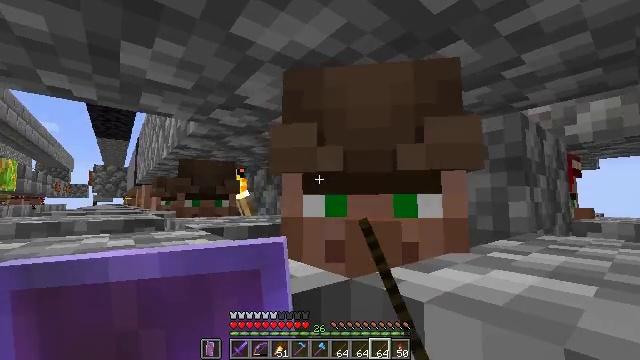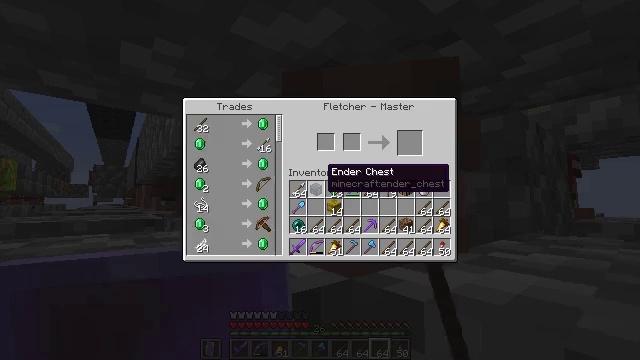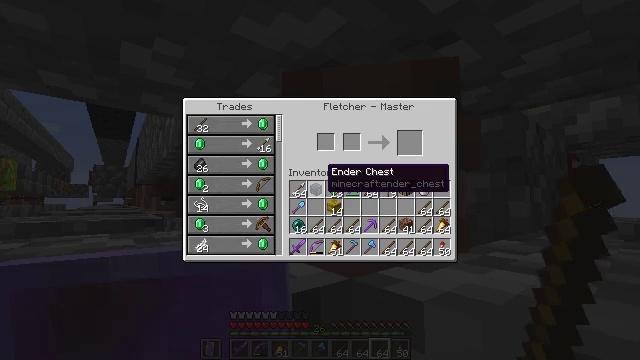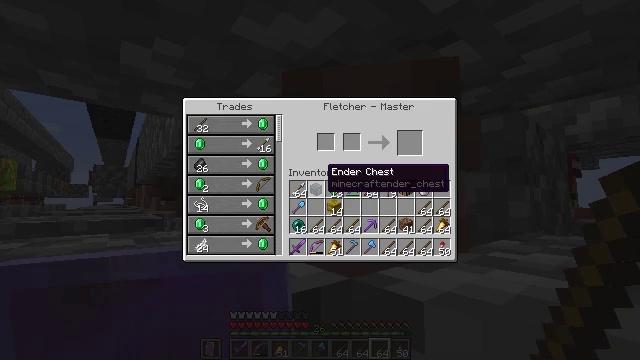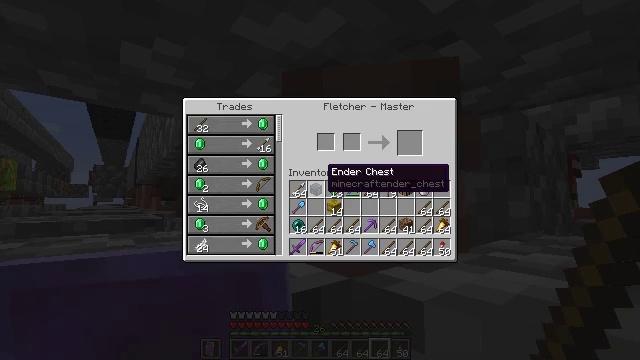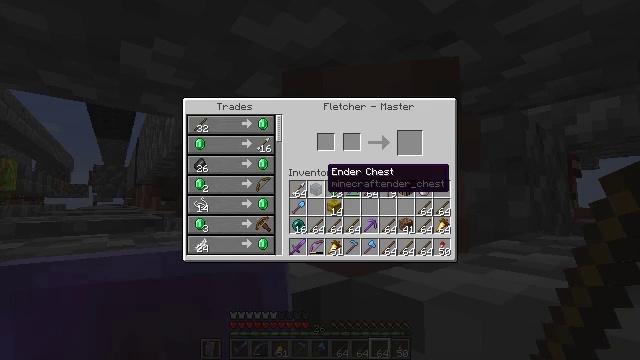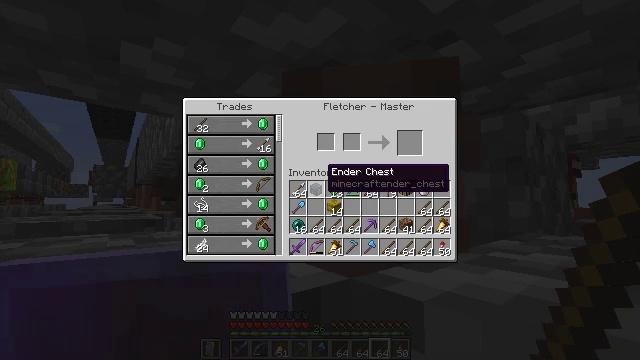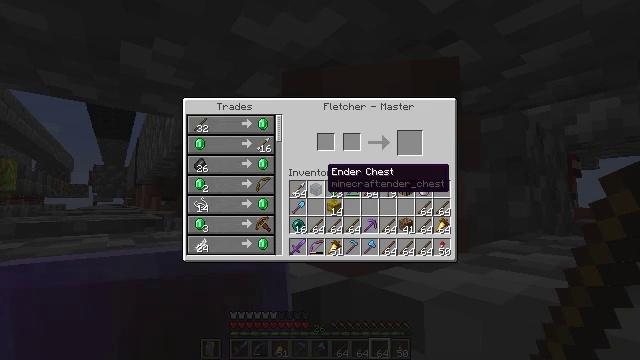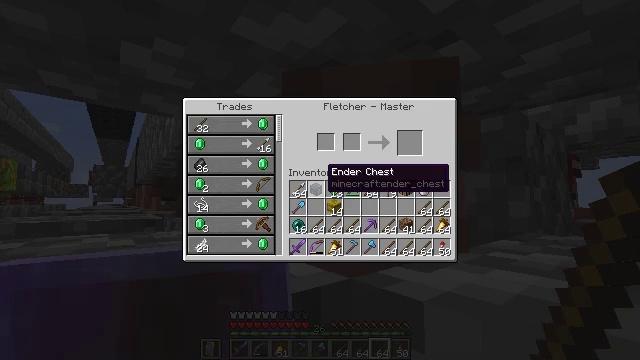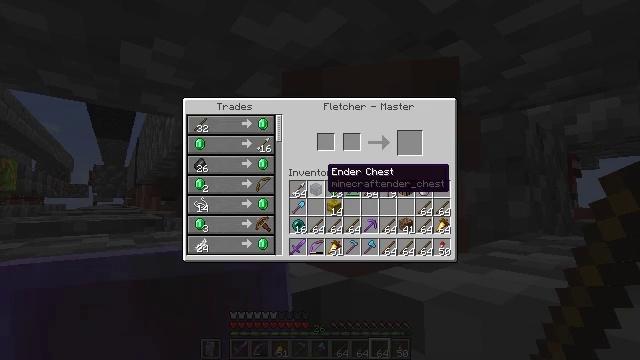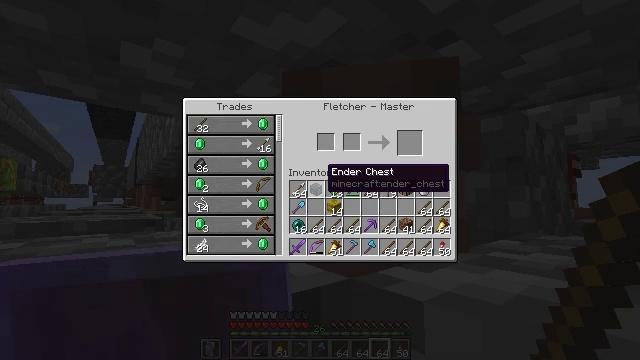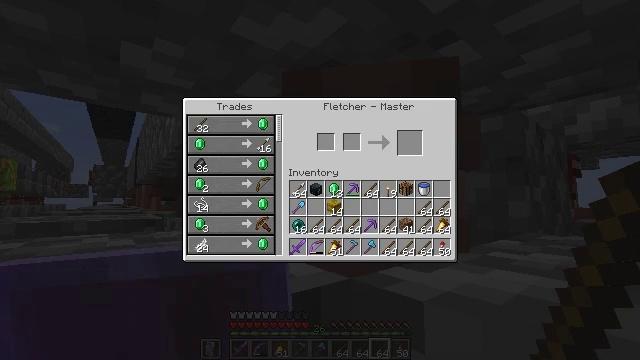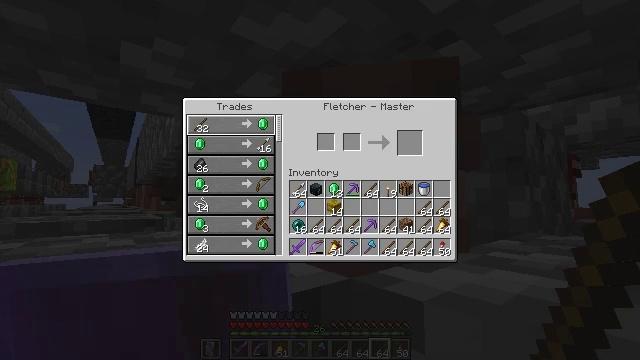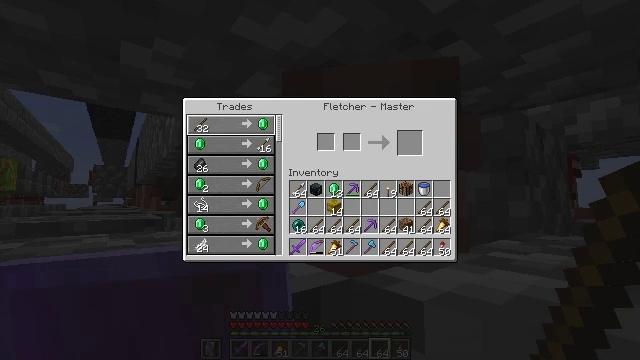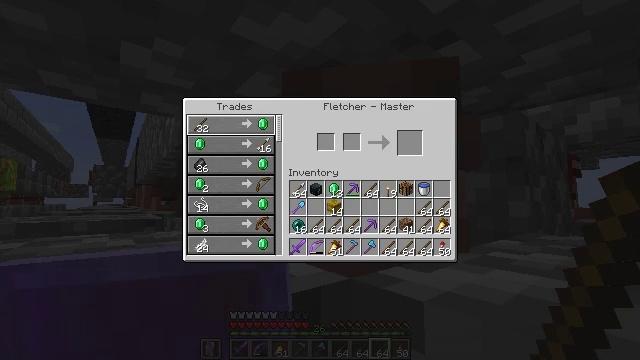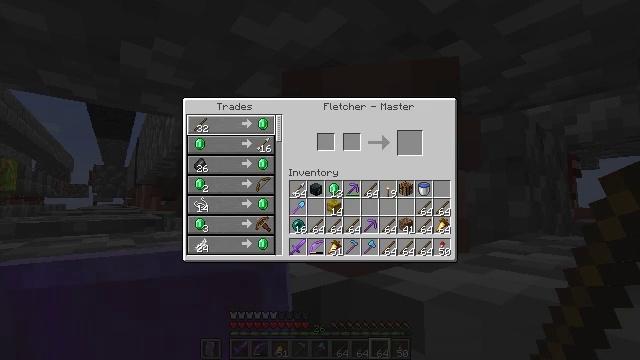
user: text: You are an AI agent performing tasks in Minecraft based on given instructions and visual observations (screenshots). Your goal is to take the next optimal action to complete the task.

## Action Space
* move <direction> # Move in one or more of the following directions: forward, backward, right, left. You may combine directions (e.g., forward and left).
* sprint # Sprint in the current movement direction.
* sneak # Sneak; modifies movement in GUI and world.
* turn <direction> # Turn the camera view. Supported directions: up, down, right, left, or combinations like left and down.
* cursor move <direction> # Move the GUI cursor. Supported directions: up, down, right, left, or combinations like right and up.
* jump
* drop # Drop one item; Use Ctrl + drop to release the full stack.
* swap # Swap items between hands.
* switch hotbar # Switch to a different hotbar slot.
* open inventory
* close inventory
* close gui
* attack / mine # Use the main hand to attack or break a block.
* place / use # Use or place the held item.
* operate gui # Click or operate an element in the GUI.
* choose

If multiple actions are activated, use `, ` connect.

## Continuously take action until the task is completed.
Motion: motion action
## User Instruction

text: craft item air
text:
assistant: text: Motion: open gui
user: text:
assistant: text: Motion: no_op
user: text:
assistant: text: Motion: no_op
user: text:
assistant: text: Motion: no_op
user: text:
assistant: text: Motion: no_op
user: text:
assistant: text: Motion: no_op
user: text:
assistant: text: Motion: no_op
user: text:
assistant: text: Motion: no_op
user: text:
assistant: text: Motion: no_op
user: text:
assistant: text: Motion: no_op
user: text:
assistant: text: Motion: cursor move left and up
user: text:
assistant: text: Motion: cursor move left and up
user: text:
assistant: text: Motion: cursor move left
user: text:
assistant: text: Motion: no_op
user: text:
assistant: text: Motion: no_op
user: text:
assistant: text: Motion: no_op
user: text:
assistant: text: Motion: no_op
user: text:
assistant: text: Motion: no_op
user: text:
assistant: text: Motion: sneak
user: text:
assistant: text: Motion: sneak
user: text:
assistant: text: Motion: sneak
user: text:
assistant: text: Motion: sneak, operate gui
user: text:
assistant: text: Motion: sneak, operate gui
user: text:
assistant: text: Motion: sneak, operate gui
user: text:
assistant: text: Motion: sneak
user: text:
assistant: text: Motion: sneak
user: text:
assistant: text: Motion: sneak, cursor move right
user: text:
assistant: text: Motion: sneak, cursor move right
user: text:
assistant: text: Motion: sneak, cursor move right
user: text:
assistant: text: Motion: sneak, cursor move right